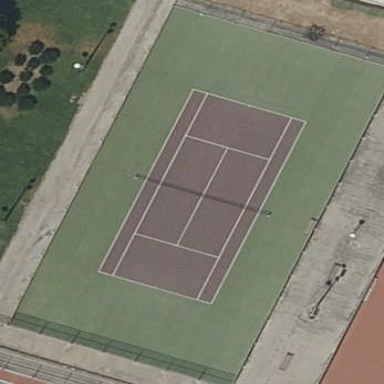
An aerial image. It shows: Concrete tennis pitch for leisure land.